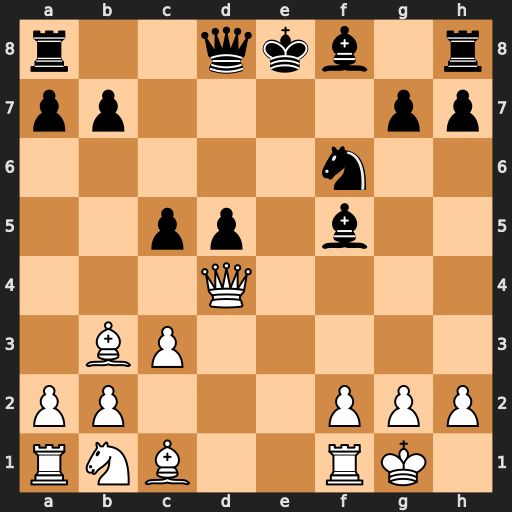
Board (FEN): r2qkb1r/pp4pp/5n2/2pp1b2/3Q4/1BP5/PP3PPP/RNB2RK1
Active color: w
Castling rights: kq
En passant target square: -
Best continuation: Qe5+ Be7 Qxf5